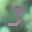
Label: 3